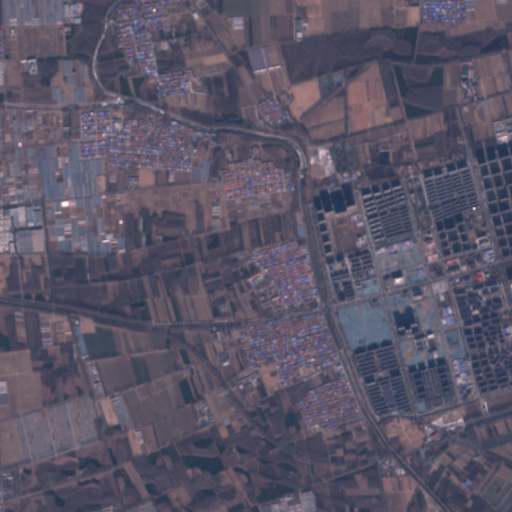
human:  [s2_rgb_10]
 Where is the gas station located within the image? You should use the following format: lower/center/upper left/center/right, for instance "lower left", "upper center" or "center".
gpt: The gas station is located in the center right of the image.
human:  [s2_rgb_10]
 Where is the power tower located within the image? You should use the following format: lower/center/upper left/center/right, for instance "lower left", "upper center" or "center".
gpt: The power tower is located in the lower of the image.
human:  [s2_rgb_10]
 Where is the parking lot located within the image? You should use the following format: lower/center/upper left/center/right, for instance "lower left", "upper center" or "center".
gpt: There is no parking lot in the image.